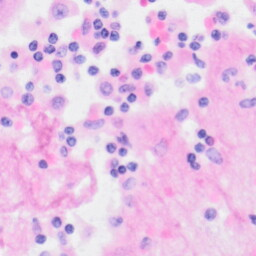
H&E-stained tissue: Kidney